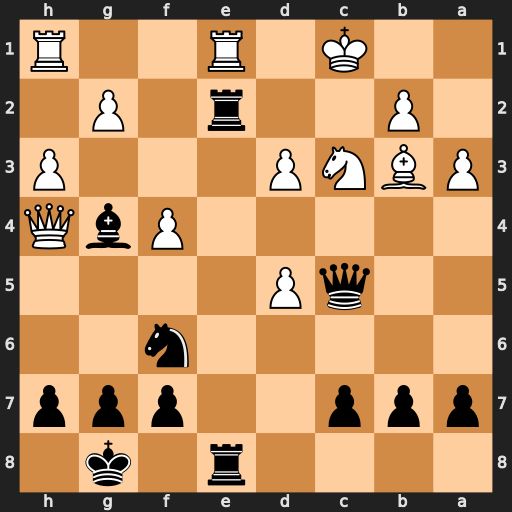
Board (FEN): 4r1k1/ppp2ppp/5n2/2qP4/5PbQ/PBNP3P/1P2r1P1/2K1R2R
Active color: b
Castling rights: -
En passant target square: -
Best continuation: Qe3+ Kb1 Rxe1+